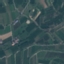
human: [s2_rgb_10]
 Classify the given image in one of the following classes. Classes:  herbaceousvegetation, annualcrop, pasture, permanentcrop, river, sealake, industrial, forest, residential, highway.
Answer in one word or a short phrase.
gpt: PermanentCrop